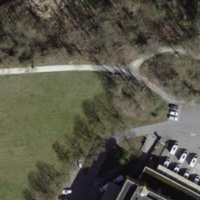
EUNIS habitat code: 41
Species observed at this site:
Prunus spinosa